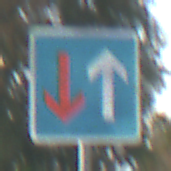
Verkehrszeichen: VorrangVorGegenverkehr
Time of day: MorningAfternoon
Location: Outdoor (Suburban)
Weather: PartlyCloudy
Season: NotSpecified
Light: Natural